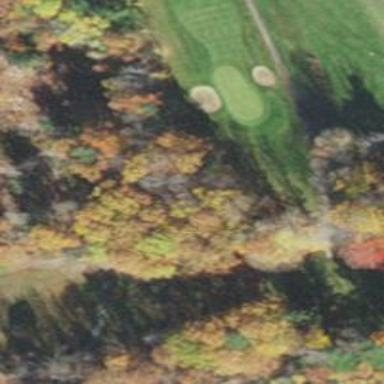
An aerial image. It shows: Path for both road and golf.